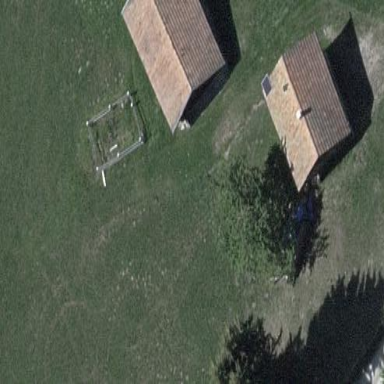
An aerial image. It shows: Shed.